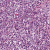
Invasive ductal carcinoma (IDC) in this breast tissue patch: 1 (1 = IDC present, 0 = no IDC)